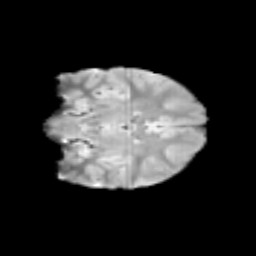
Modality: T2w
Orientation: coronal
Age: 11
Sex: male
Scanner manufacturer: siemens
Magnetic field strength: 3 T
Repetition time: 3.8 s
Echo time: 0.07 s